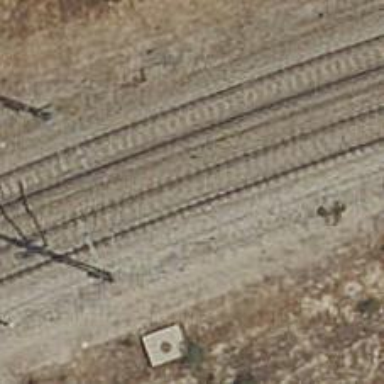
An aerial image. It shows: Railway track with contact line for electrification.